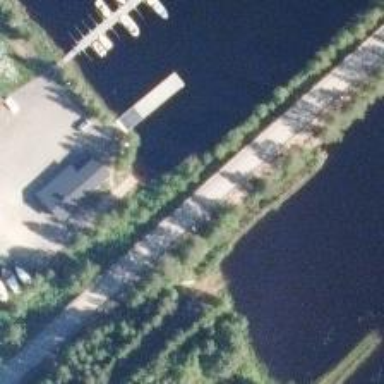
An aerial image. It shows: Slipway on leisure land.